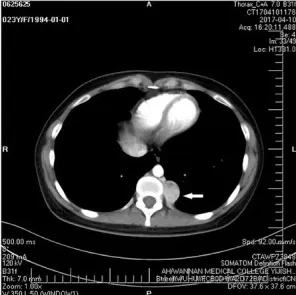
Radiologic examination.
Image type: radiology (ct)